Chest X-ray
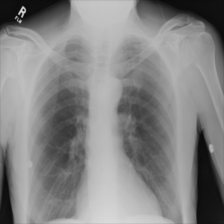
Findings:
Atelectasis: negative
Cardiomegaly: negative
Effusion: negative
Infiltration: negative
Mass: negative
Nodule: negative
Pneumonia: negative
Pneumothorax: negative
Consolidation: negative
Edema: negative
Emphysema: negative
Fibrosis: negative
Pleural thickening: negative
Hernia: negative